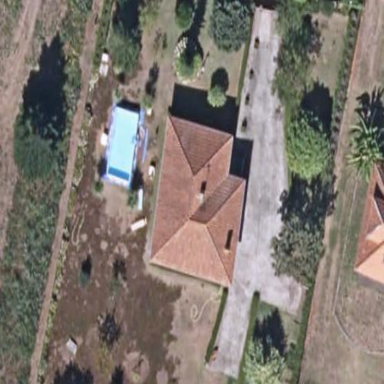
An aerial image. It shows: Simple house.